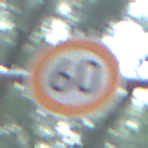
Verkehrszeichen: Geschwindigkeit60
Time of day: SunriseSunset
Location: Outdoor (Nature)
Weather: NotSpecified
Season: Autumn
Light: Natural